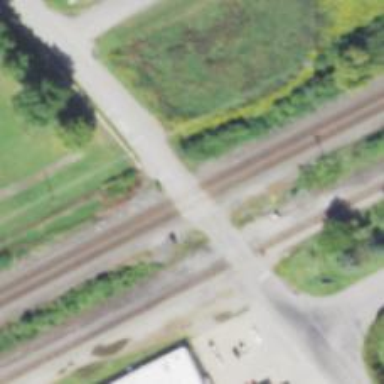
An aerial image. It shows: Level crossing with lights and barriers.